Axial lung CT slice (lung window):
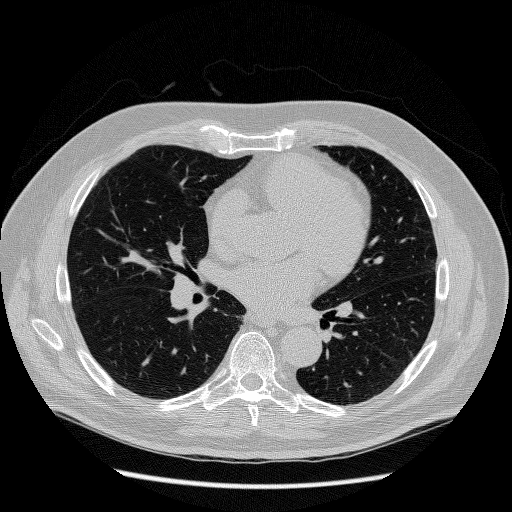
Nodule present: no